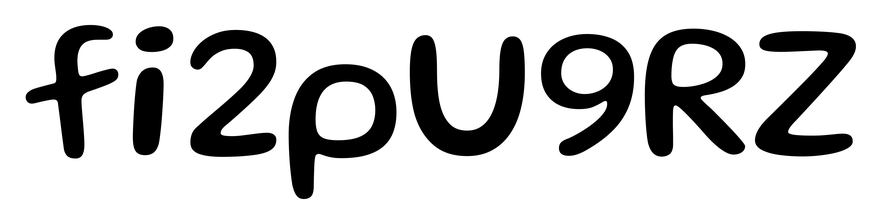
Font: Gluten_Regular